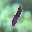
Label: 1